Question: I have a custom marker icon with dimensions 40*40 .How must be the dimensions for hdpi/mdpi/ldpi so it will be big enough for the user to press it with ease but not huge on small screens?

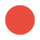
Answer: 48dip is considered a good minimum size for a button. That equates to:
'''
ldpi: 36px
mdpi: 48px
hdpi: 64px
xhdpi: 96px
xxhdpi: 144px
'''
Keep in mind, if you don't want the image to look bigger than it is, you could give it padding, so the touchable area is a bit bigger than the button image.
Google says <URL>.